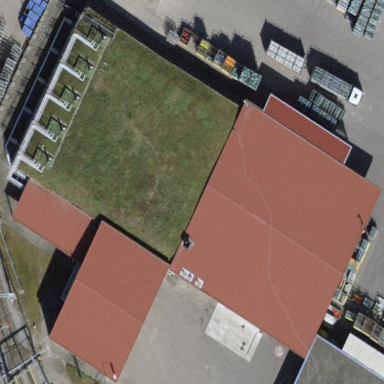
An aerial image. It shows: Industrial building.